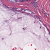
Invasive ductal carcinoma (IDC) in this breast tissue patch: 0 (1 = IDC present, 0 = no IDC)